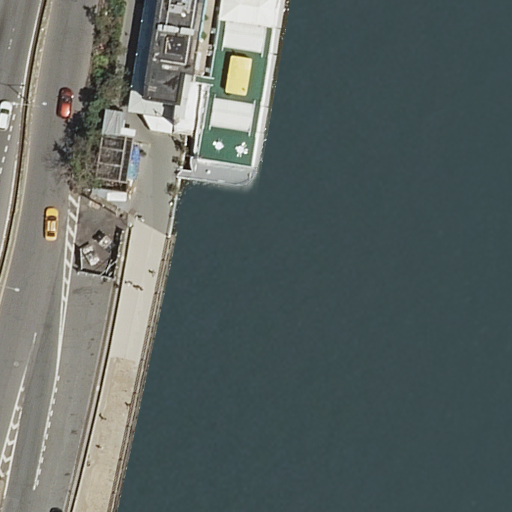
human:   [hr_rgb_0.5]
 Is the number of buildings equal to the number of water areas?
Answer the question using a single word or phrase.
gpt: yes

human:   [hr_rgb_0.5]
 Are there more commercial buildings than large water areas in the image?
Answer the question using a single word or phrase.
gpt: no

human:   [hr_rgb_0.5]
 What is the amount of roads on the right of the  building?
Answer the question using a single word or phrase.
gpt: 0

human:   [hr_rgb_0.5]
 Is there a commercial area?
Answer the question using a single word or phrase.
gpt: no

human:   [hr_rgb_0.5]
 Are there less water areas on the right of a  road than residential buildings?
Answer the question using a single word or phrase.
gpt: no

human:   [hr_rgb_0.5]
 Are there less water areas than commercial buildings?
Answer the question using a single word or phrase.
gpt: no

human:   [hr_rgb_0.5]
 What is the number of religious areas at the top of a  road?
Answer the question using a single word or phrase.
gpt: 0

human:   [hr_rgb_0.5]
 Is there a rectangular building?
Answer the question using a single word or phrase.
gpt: no

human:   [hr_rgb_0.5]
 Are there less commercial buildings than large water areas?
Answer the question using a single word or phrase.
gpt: yes

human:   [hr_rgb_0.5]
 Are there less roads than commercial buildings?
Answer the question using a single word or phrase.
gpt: no

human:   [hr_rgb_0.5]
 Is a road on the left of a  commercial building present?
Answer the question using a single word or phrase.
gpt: no

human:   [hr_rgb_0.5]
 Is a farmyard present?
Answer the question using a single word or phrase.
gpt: no

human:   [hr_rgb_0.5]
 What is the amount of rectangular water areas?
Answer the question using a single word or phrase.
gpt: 0

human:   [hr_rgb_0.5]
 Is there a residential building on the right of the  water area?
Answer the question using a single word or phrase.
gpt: no

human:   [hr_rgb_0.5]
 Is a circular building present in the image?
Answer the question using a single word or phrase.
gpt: no

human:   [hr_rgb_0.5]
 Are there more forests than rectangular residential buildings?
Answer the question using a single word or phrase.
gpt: no

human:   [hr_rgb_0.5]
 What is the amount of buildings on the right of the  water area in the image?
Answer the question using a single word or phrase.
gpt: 0

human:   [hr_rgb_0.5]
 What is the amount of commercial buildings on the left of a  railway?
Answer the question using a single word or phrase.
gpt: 0

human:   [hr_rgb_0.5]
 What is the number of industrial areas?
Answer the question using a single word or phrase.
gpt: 0

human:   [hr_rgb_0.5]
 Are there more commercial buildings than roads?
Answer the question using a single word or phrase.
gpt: no

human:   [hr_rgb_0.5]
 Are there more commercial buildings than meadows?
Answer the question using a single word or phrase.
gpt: no

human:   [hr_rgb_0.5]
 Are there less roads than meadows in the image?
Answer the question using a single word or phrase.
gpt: no

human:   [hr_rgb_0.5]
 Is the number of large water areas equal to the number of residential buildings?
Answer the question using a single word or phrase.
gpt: yes

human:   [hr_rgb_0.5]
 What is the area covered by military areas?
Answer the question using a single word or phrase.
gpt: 0m2

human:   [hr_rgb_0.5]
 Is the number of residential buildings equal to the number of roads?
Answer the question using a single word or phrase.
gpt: no

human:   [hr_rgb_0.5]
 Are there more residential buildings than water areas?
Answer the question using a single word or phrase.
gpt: no

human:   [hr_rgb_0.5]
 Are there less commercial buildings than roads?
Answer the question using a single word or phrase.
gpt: yes

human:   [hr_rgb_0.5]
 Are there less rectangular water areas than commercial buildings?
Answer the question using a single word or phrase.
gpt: no

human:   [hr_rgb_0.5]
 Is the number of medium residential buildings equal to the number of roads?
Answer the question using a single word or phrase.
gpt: no

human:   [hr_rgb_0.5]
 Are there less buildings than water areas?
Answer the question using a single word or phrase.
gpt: no

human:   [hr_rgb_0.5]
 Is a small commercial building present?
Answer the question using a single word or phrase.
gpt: no

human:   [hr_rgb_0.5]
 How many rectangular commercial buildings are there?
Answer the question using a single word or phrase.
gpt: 0

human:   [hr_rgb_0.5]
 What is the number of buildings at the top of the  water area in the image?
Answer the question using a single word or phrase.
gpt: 1

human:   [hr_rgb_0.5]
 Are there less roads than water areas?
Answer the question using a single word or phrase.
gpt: no

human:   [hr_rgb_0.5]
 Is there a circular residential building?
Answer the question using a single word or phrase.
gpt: no

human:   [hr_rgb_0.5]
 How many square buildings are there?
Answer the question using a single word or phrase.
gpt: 0